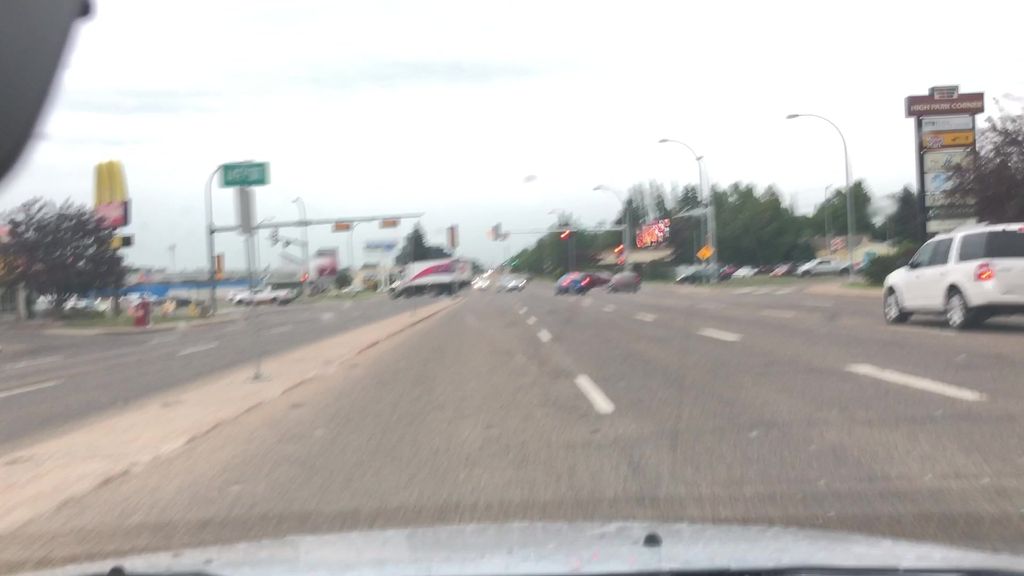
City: edmonton